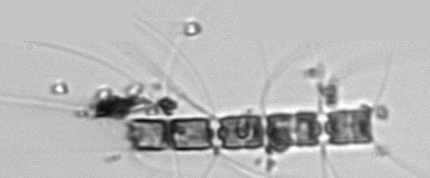
Label: Chaetoceros_didymus